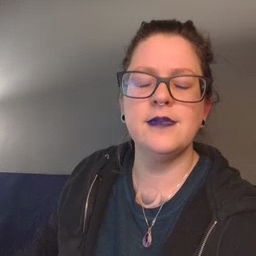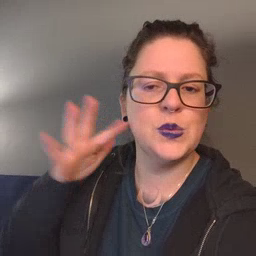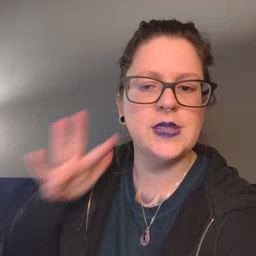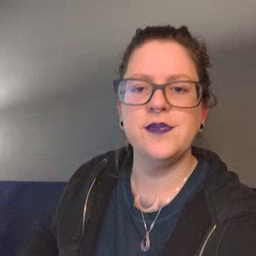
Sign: noisy